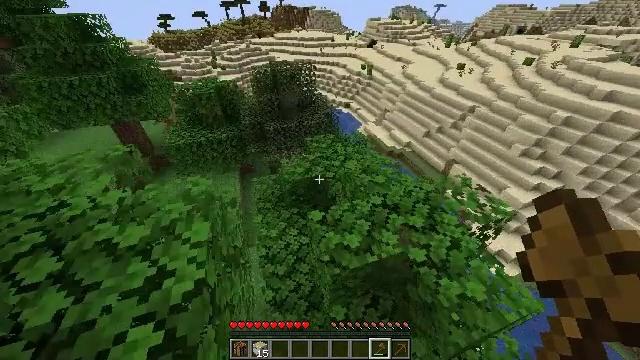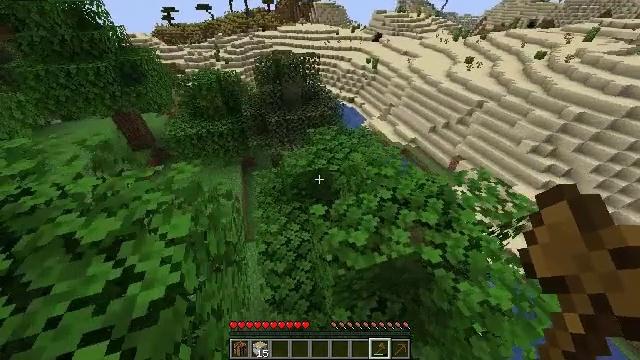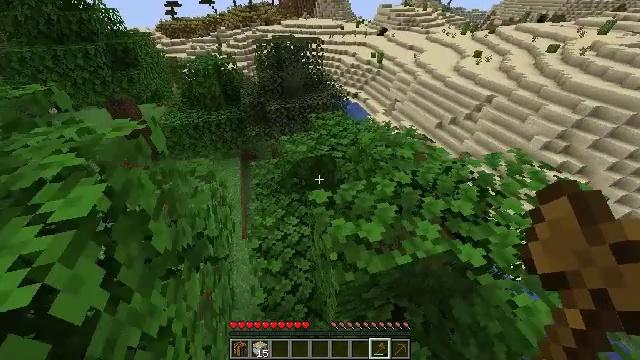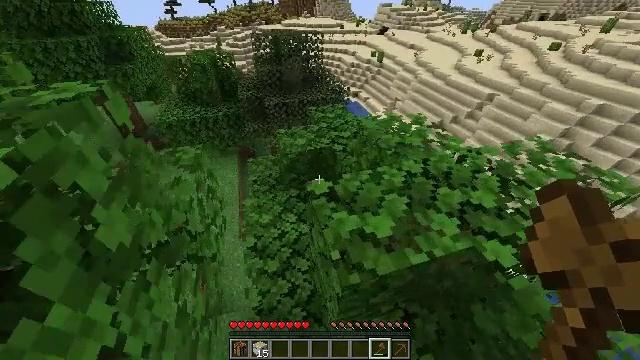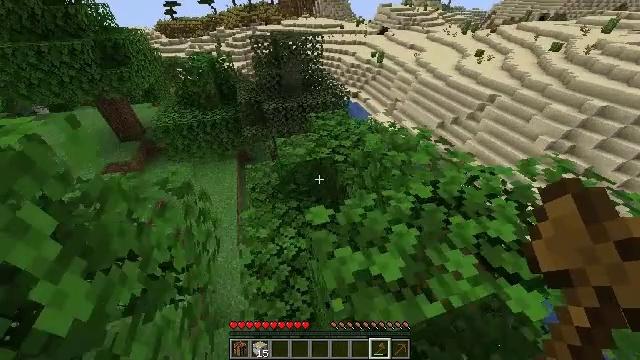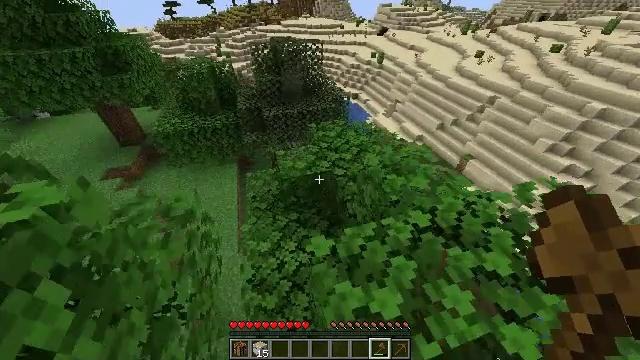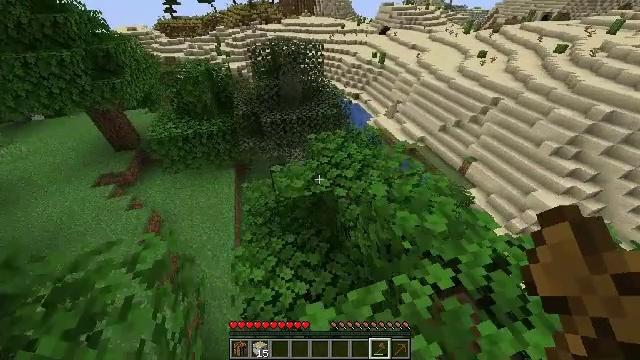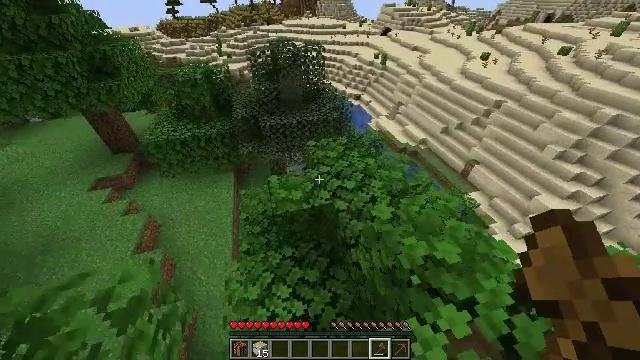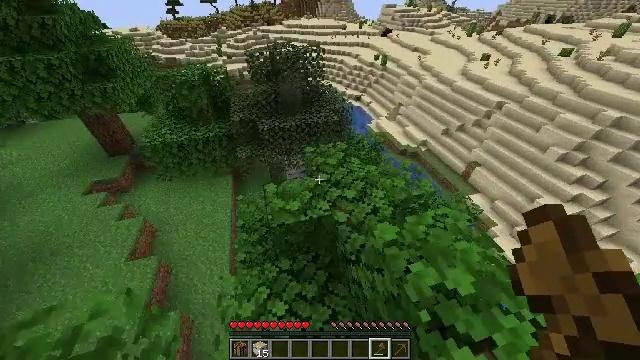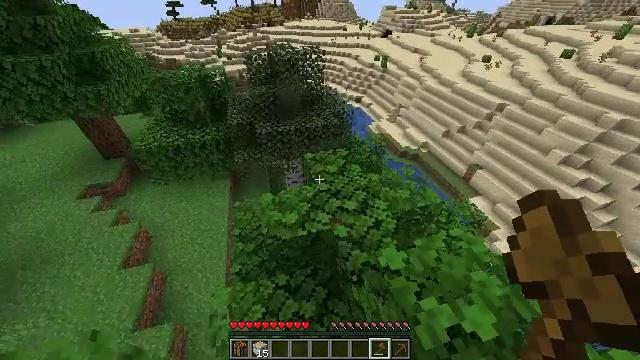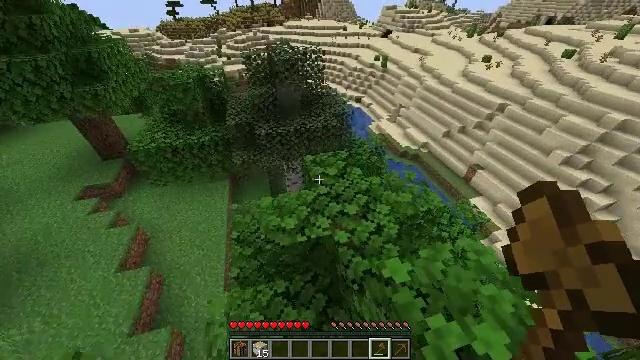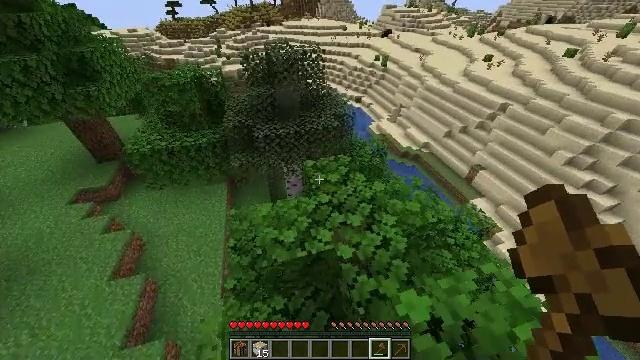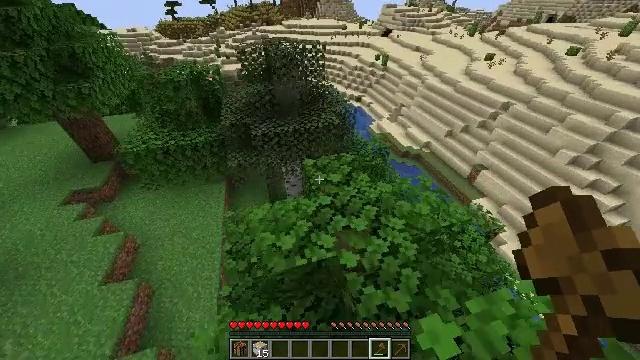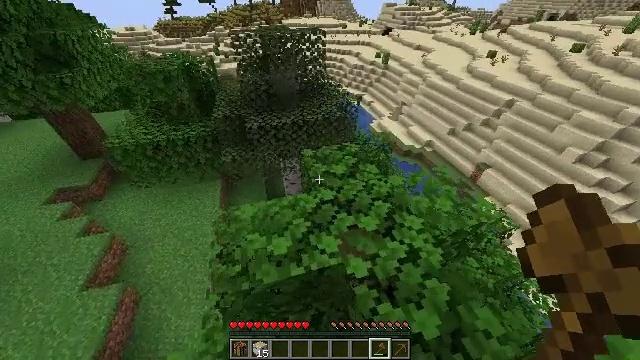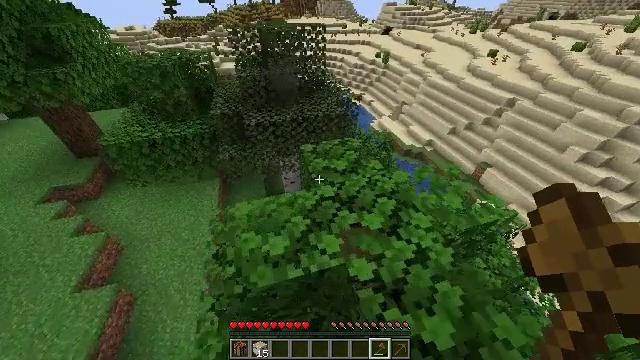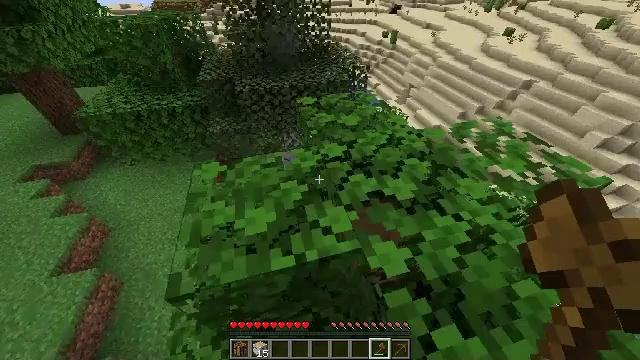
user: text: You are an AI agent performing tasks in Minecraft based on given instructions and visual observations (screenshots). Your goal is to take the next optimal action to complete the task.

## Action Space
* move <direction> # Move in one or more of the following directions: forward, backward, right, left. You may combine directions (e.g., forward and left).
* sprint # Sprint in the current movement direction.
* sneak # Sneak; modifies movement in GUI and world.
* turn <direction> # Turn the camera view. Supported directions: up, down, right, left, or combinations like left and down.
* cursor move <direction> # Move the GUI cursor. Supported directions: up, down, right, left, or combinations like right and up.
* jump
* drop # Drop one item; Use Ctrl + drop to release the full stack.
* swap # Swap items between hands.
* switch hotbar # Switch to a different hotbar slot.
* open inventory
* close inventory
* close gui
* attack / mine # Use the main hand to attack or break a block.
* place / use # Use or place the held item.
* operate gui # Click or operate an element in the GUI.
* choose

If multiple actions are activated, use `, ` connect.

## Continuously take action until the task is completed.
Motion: motion action
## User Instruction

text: Mine sand by the water.
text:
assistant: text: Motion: move forward, sprint, turn left and down
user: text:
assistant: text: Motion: move forward, sprint
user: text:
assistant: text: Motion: move forward, sprint
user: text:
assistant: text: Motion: move forward, sprint
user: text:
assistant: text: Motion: move forward, sprint
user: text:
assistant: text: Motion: move forward, sprint
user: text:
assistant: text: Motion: move forward, sprint
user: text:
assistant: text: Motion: move forward, sprint
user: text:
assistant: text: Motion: move forward, sprint
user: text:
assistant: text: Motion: move forward, sprint
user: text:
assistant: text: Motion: move forward, sprint
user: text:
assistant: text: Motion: move forward, sprint
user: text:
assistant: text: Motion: move forward, sprint
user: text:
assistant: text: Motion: move forward, sprint
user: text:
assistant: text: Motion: move forward, sprint, turn down
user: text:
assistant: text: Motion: turn left and down
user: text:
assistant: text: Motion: turn left and down
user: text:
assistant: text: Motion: no_op
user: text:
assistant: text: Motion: no_op
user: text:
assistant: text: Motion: no_op
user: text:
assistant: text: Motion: move forward
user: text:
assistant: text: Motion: move forward
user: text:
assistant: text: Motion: move forward, jump
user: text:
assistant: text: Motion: move forward, jump
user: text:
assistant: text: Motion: move forward, jump
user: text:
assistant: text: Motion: move forward, jump
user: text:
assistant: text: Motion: move forward
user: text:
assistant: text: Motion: no_op
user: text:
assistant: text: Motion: no_op
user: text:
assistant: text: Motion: move right, turn down